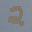
Label: 2